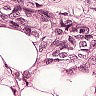
Metastatic tissue present: yes